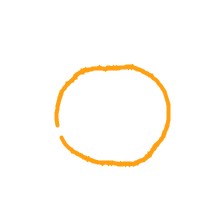
Shape: circle